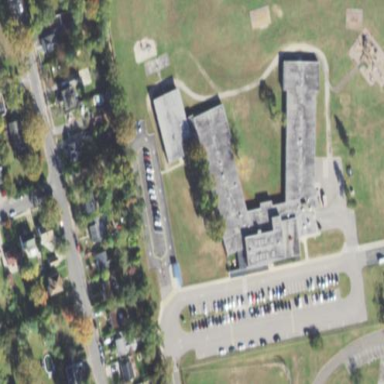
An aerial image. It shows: School building located in park.